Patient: sex M, age 60
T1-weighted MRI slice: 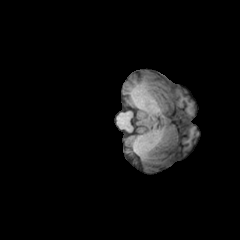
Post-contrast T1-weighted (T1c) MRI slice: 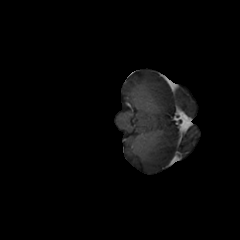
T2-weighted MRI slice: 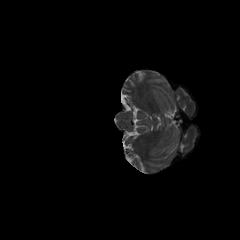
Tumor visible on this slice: no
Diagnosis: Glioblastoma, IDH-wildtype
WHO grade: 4